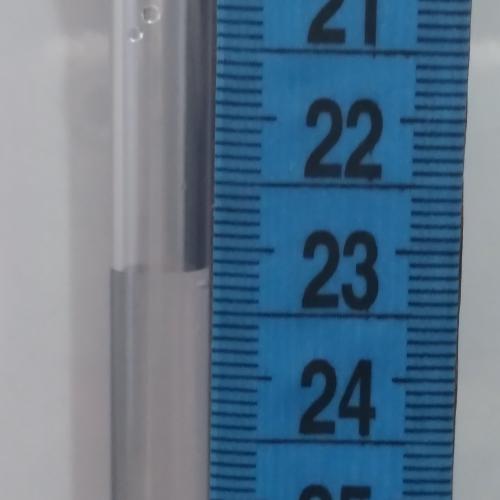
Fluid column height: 23.2 cm